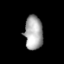
Tissue: lung
Cell type: Epithelial cells
Senescence score: 0.1427
Nuclear area (px): 614
Mean DAPI intensity: 165.114